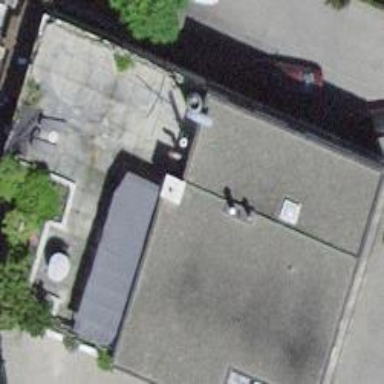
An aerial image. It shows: Residential building with flat roof.